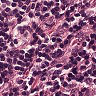
Metastatic tissue present: no